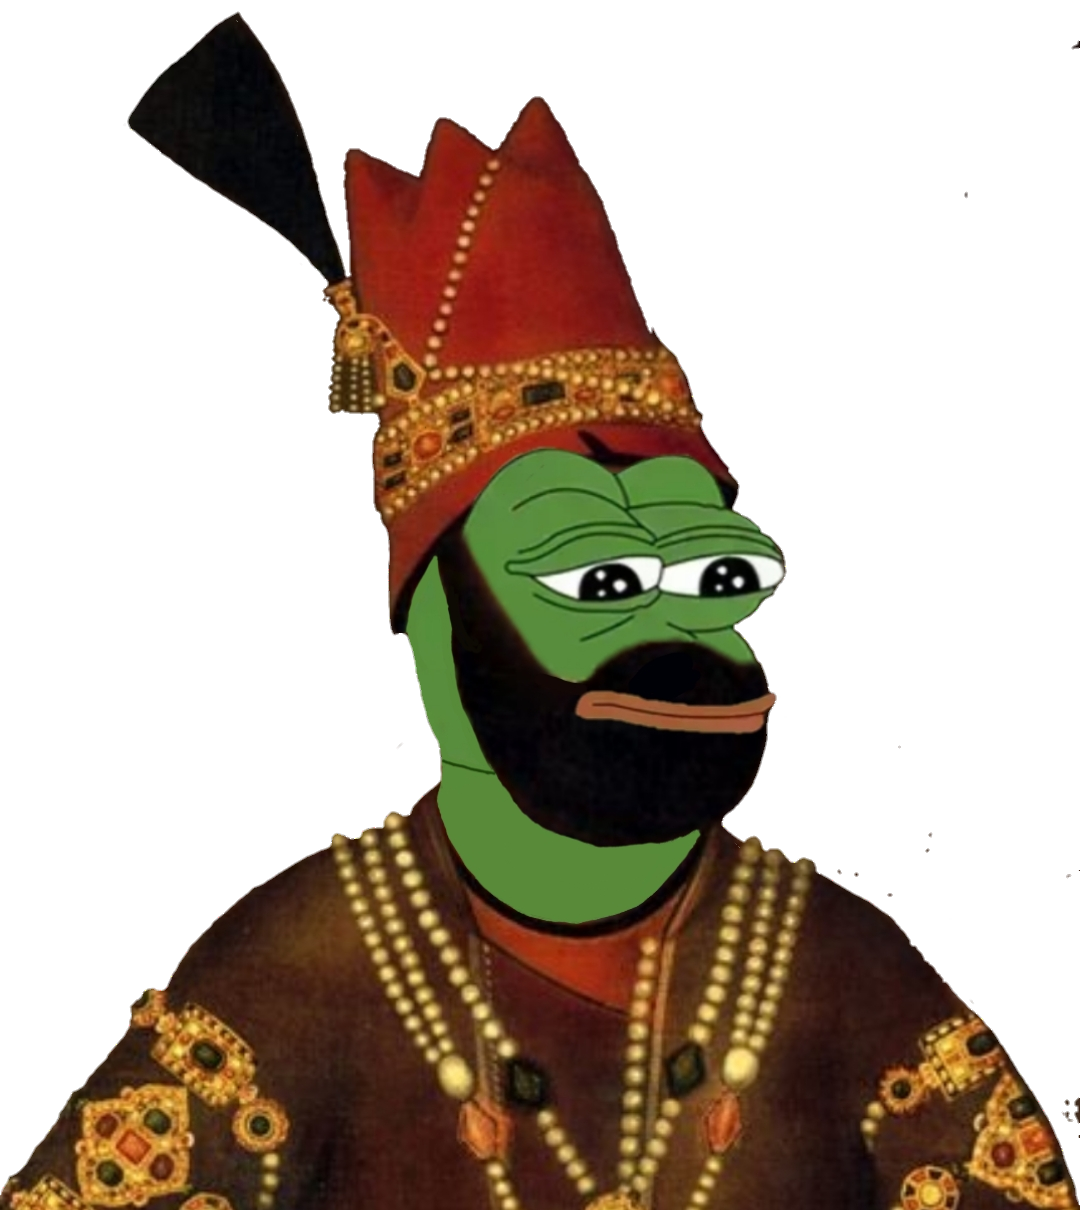
Label: 5_Pepe